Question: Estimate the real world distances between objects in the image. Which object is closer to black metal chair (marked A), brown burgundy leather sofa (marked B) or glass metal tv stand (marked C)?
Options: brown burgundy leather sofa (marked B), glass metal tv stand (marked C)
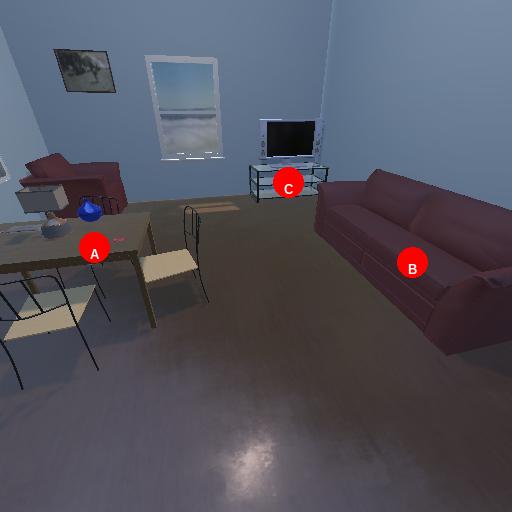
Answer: brown burgundy leather sofa (marked B)